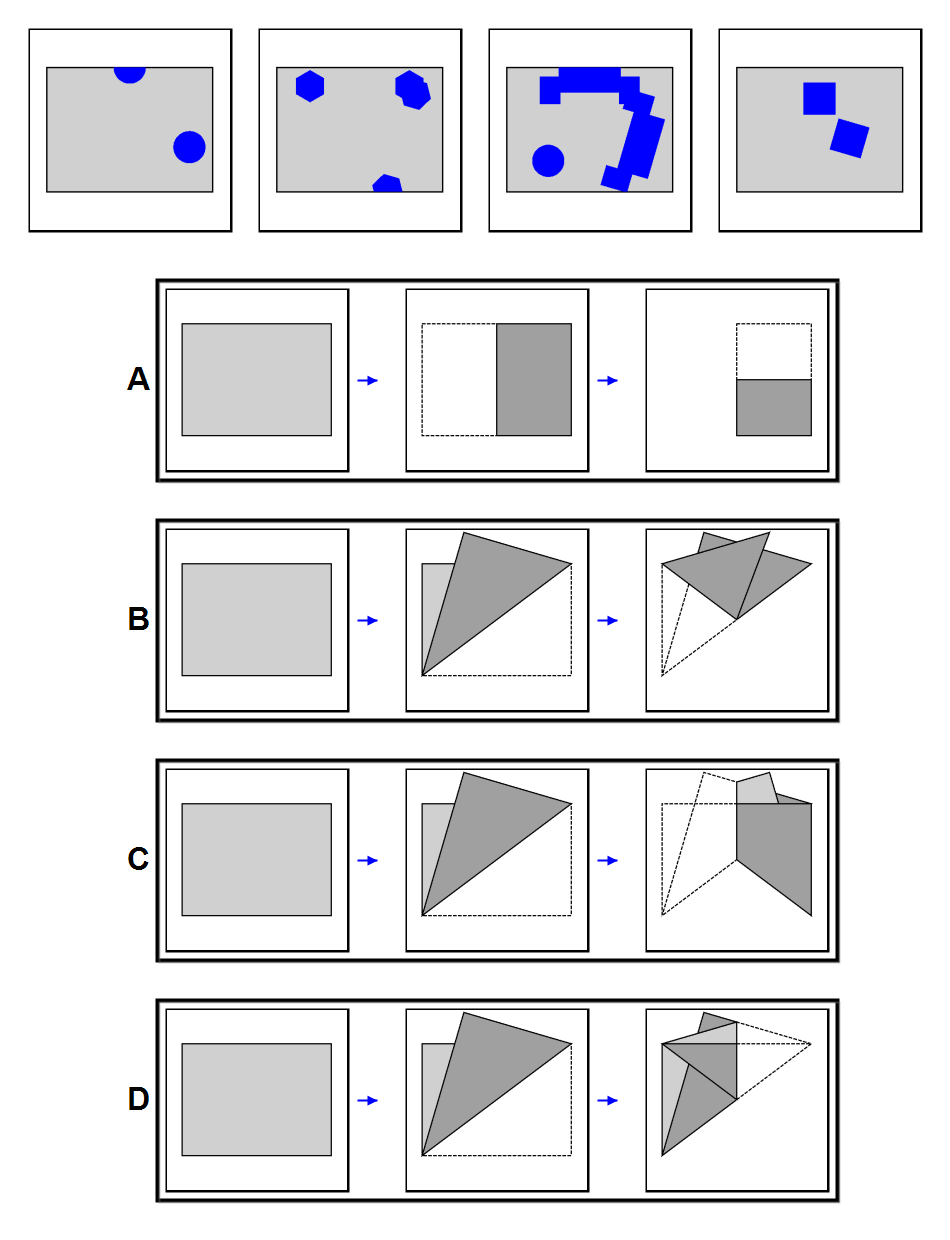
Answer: C